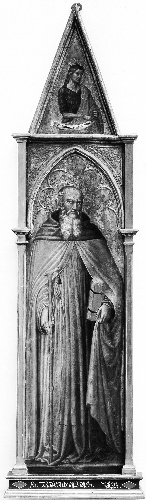
Title: Saint Anthony Abbot (with Saint John the Baptist)
Artist: Martino di Bartolommeo di Biagio
Artist bio: Italian, Sienese, active by 1389–died 1434/35
Object type: Painting, part of an altarpiece
Classification: Paintings
Medium: Tempera on wood, gold ground
Dimensions: Overall, with shaped top and engaged (modern) frame, 58 5/8 x 16 1/2 in. (148.9 x 41.9 cm); Saint Anthony 39 1/2 x 11 3/4 in. (100.3 x 29.8 cm); Saint John 12 3/4 x 8 7/8 in. (32.4 x 22.5 cm)
Department: European Paintings
Credit line: Theodore M. Davis Collection, Bequest of Theodore M. Davis, 1915
Accession year: 1930
Repository: Metropolitan Museum of Art, New York, NY
Tags: Men|Saint John the Baptist|Saints